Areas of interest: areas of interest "Nantong Baocheng Automobile Sales and Service Co., Ltd."
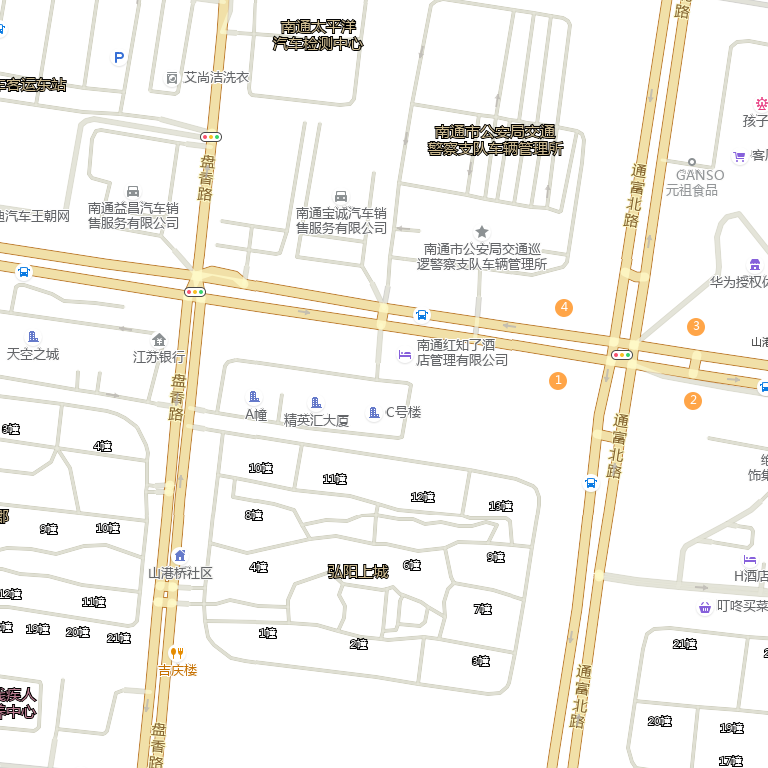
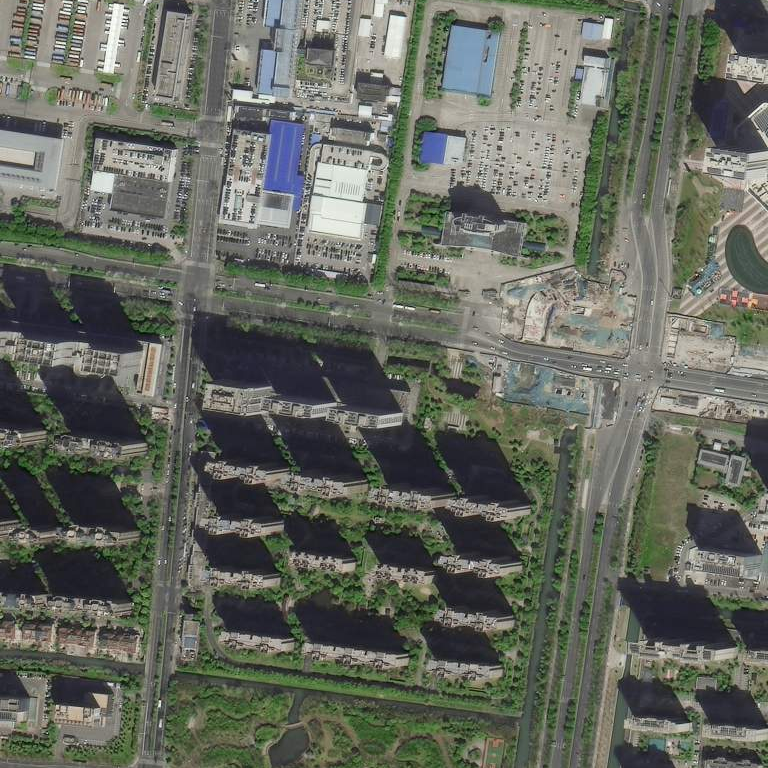